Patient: sex M, age 36
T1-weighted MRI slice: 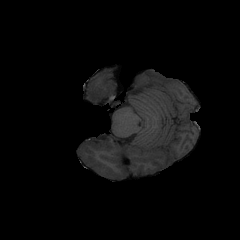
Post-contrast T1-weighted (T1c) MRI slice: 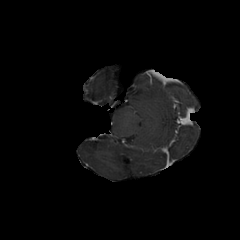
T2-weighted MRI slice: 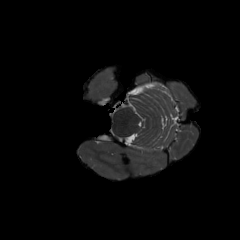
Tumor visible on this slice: no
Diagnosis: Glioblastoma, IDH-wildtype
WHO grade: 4